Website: crate-barrel
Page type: review-order
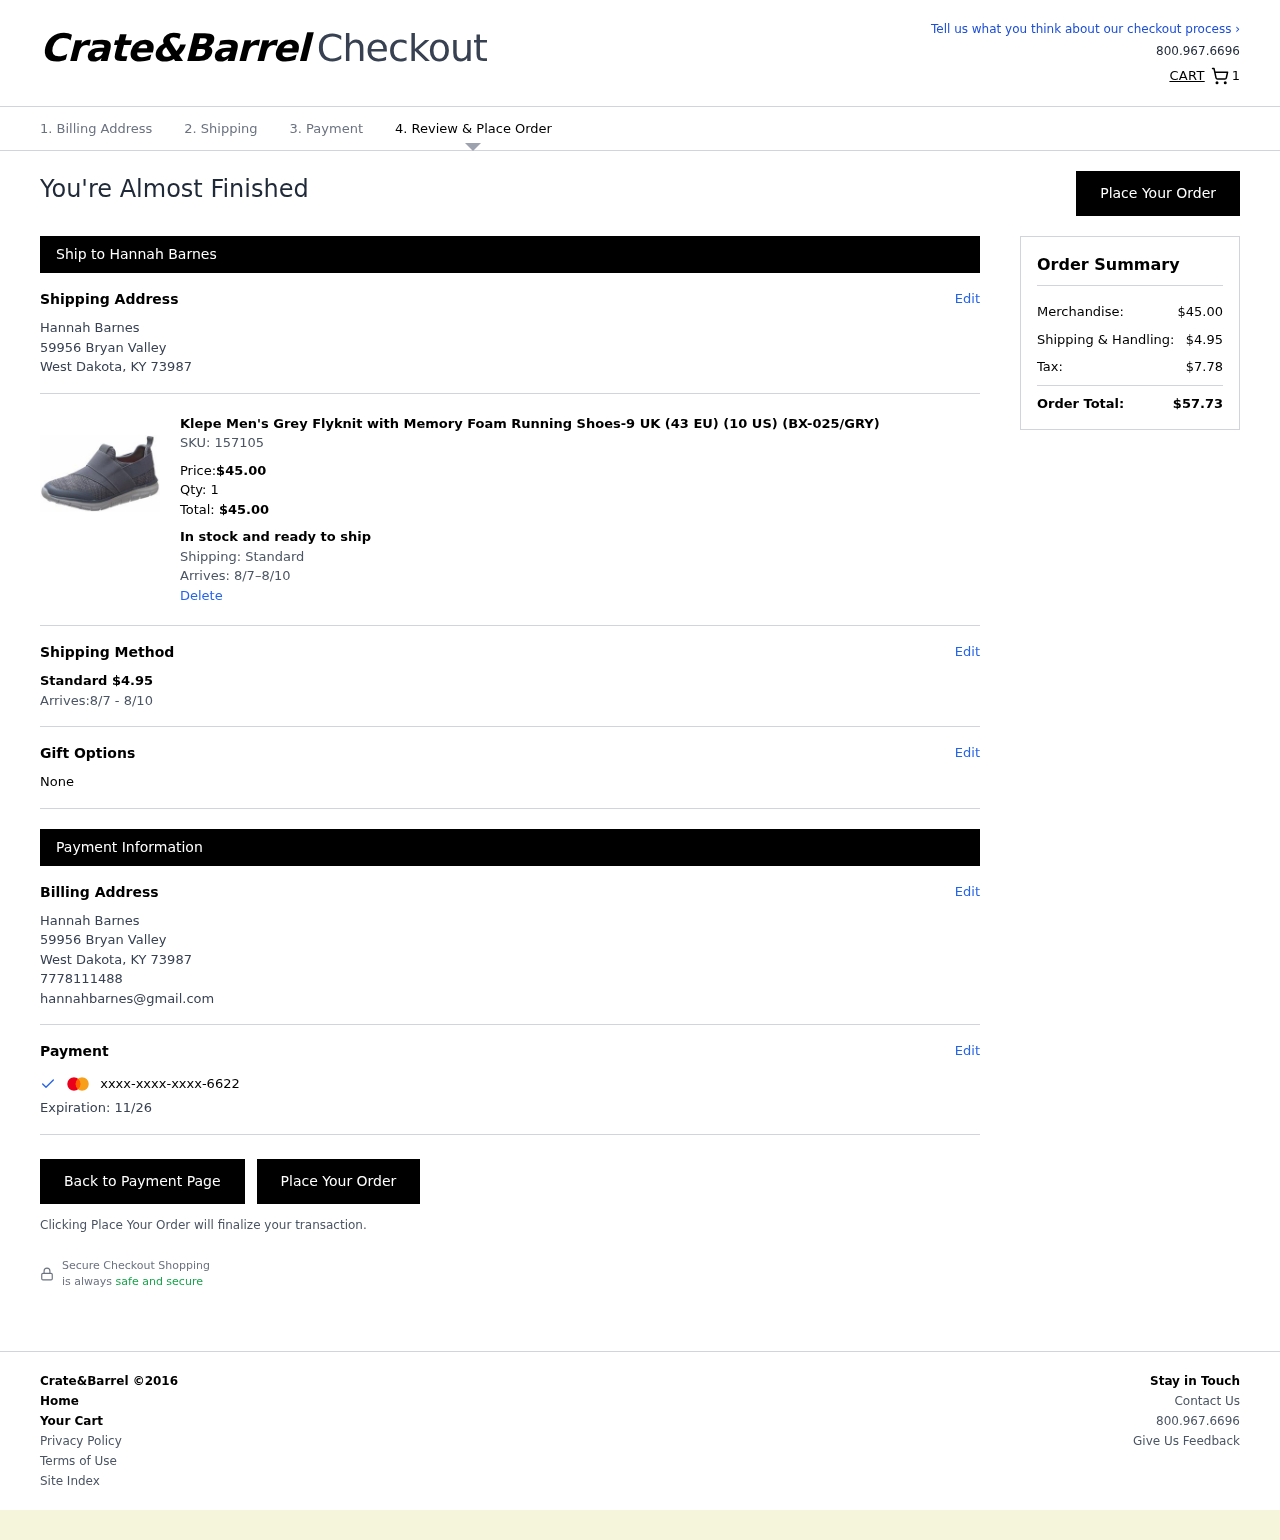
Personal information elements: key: PII_CARD_EXPIRY
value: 11/26
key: PII_CARD_LAST4
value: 6622
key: PII_EMAIL
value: hannahbarnes@gmail.com
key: PII_FULLNAME
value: Hannah Barnes
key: PII_PHONE
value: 7778111488
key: PII_FIRSTNAME
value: Hannah
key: PII_LASTNAME
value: Barnes
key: PII_FULLNAME2
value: Hannah Barnes
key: PII_FULLNAME3
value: Hannah Barnes
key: PII_FIRSTNAME2
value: Hannah
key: PII_FIRSTNAME3
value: Hannah
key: PII_LASTNAME2
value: Barnes
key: PII_LASTNAME3
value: Barnes
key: PII_FIRSTNAME_DERIVED
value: Hannah
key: PII_LASTNAME_DERIVED
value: Barnes
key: PII_FULLNAME_DERIVED
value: Hannah Barnes
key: PII_NAME_FULL_DERIVED
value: Hannah Barnes
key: PII_STREET
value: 59956 Bryan Valley
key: PII_CITY
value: West Dakota
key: PII_STATE_ABBR
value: KY
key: PII_POSTCODE
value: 73987
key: PII_POSTCODE_FULL
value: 73987
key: PII_POSTCODE_NUMERIC
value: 73987
Product elements: key: PRODUCT1_NAME
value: Klepe Men's Grey Flyknit with Memory Foam Running Shoes-9 UK (43 EU) (10 US) (BX-025/GRY)
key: PRODUCT1_PRICE
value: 45
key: PRODUCT1_QUANTITY
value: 1
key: PRODUCT1_TOTAL
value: $45.00
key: PRODUCT_SKU_ID
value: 157105
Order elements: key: ORDER_NUM_ITEMS
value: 1
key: ORDER_DELIVERY_RANGE
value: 8/7–8/10
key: ORDER_SHIPPING_COST2
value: $4.95
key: ORDER_DELIVERY_RANGE2
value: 8/7 - 8/10
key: ORDER_SUBTOTAL
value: $45.00
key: ORDER_SHIPPING_COST3
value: $4.95
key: ORDER_TAX
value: $7.78
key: ORDER_TOTAL
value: $57.73